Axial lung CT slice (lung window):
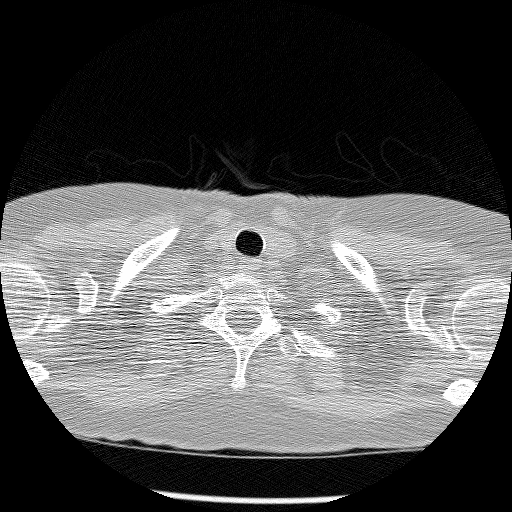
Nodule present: no